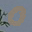
Label: 0